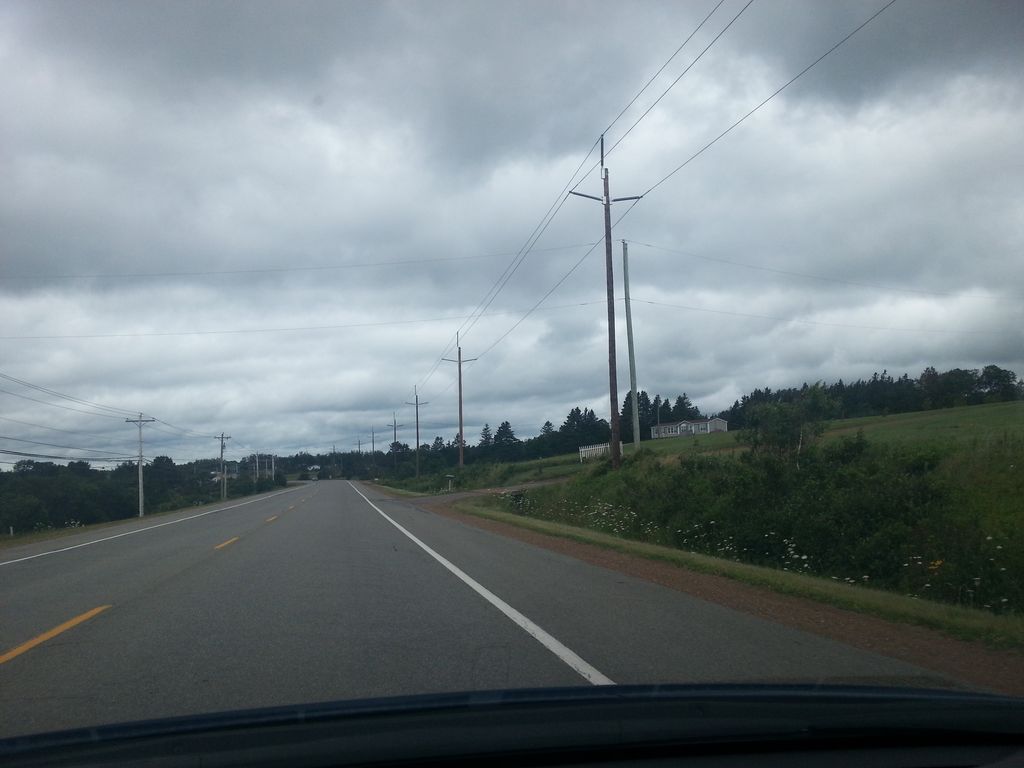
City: charlottetown